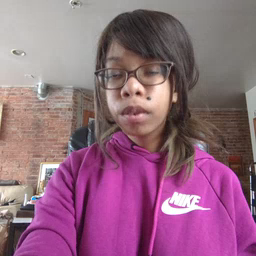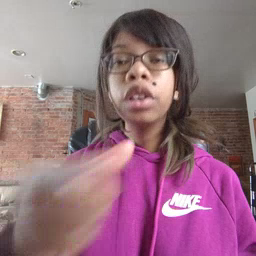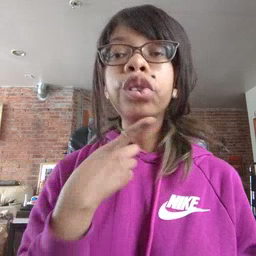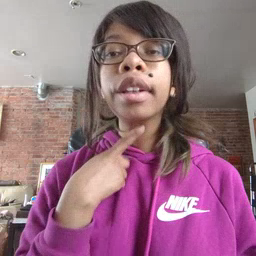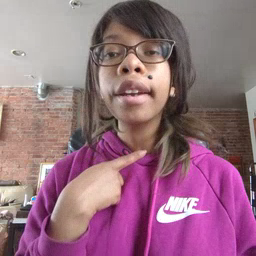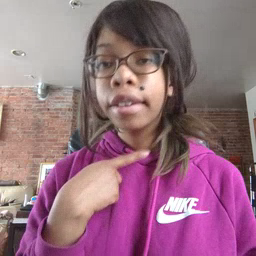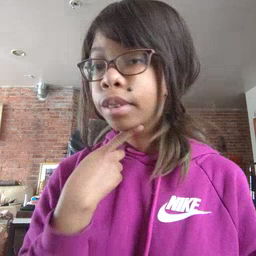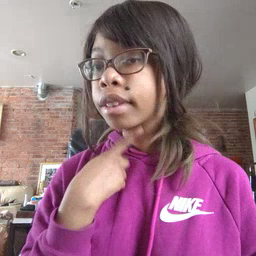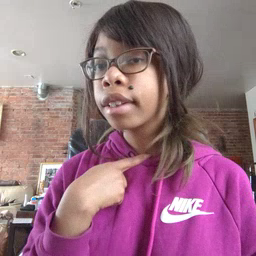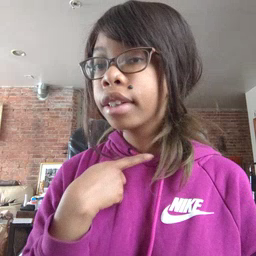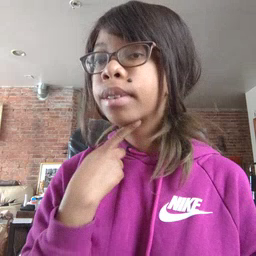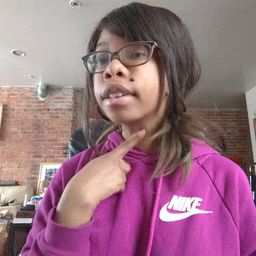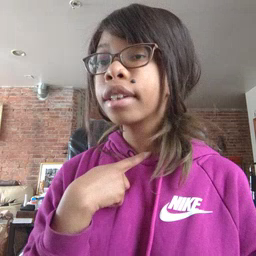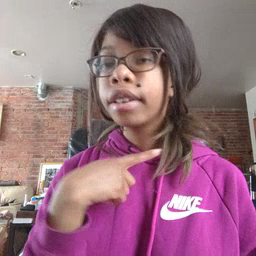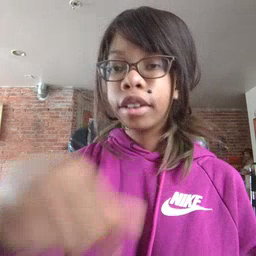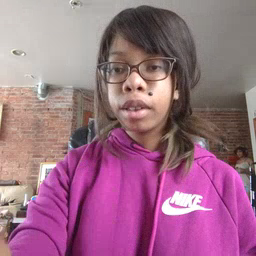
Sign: thirsty